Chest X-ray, AP view. Patient: 56 years old, sex F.
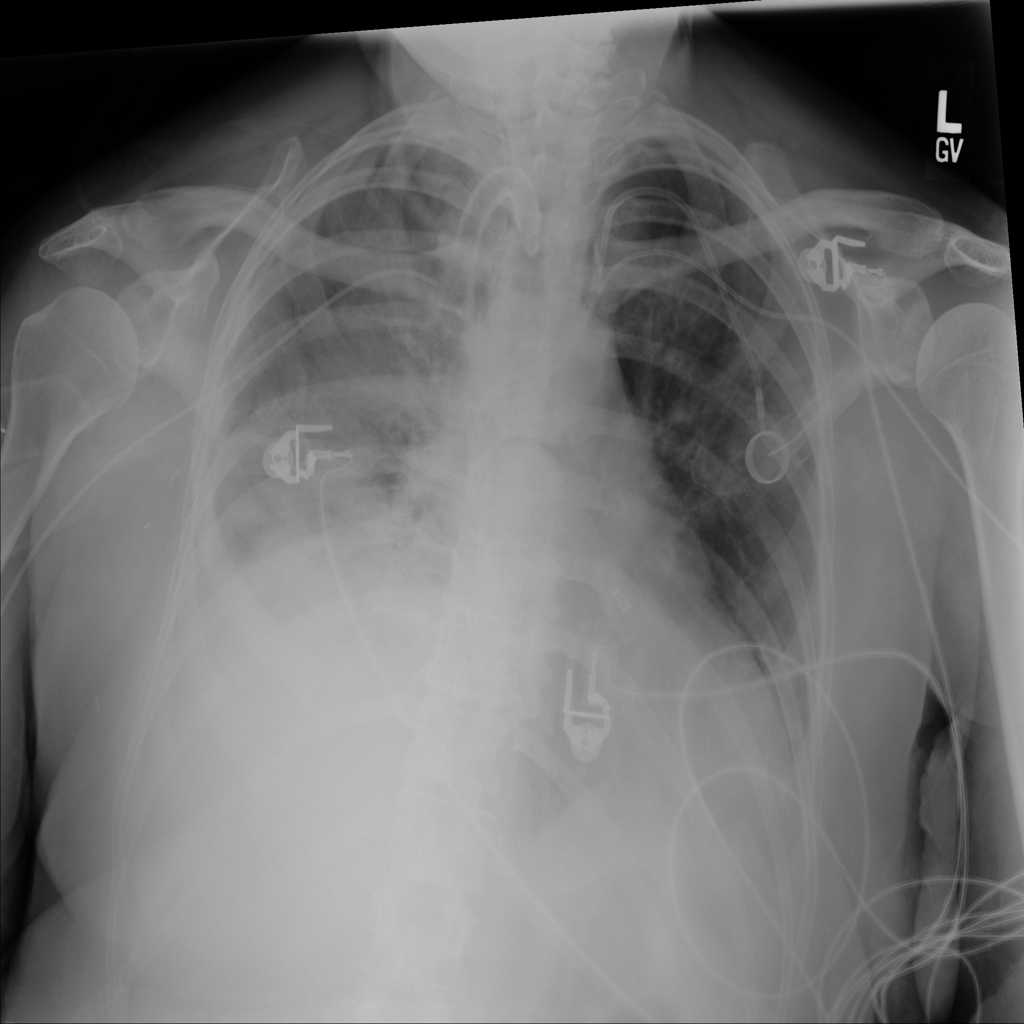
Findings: Atelectasis, Infiltration